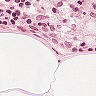
Metastatic tissue present: no